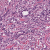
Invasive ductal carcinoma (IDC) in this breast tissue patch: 1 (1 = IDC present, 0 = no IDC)